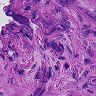
Metastatic tissue present: yes